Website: bh-photo
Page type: payment
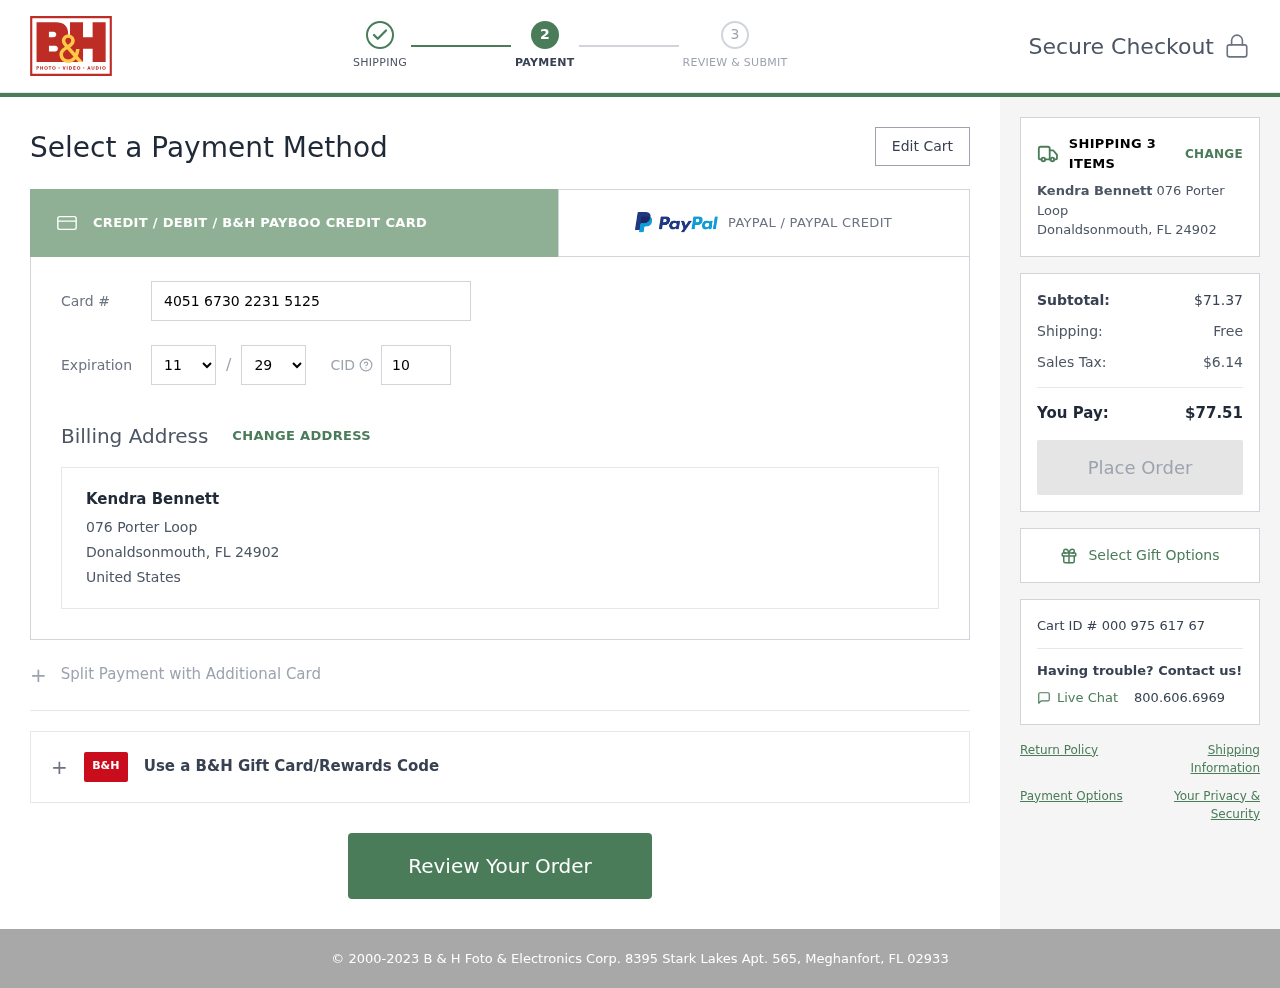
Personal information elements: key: PII_CARD_CVV
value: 106
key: PII_CARD_EXPIRY_MONTH
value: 11
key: PII_CARD_EXPIRY_YEAR
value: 29
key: PII_CARD_NUMBER
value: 4051 6730 2231 5125
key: PII_CITY_STATE_ZIP
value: Donaldsonmouth, FL 24902
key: PII_COUNTRY
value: United States
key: PII_FULLNAME
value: Kendra Bennett
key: PII_STREET
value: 076 Porter Loop
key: PII_FULLNAME2
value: Kendra Bennett
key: PII_CITY
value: Donaldsonmouth
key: PII_STATE_ABBR
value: FL
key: PII_POSTCODE
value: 24902
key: PII_POSTCODE_FULL
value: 24902
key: PII_CITY_STATE
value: Donaldsonmouth, FL
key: PII_POSTCODE_NUMERIC
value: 24902
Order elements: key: ORDER_NUM_ITEMS
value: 3
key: ORDER_SUBTOTAL
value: $71.37
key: ORDER_SHIPPING_COST
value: Free
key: ORDER_TAX
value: $6.14
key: ORDER_TOTAL
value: $77.51
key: ORDER_ID
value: Cart ID # 000 975 617 67